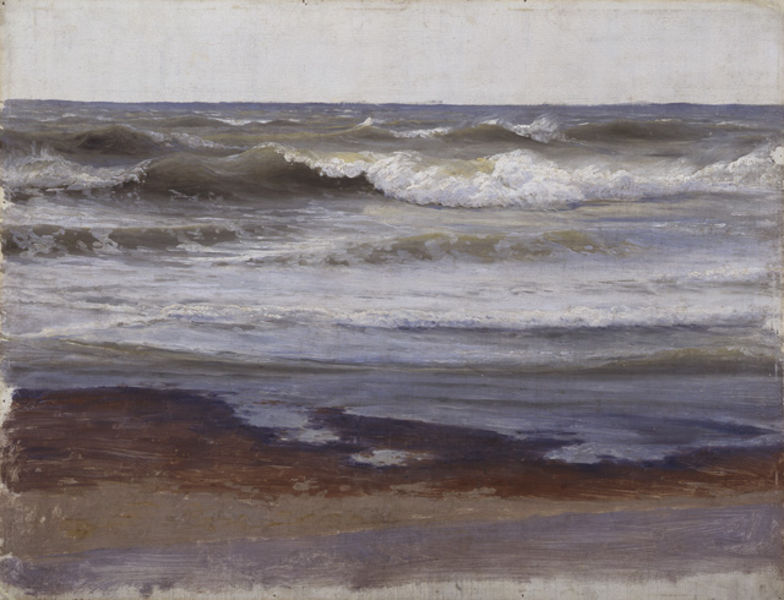
Titel: Meeresbrandung an der Küste der Normandie
Künstler: Johann Wilhelm Schirmer
Standort: Karlsruhe
Institution: Staatliche Kunsthalle Karlsruhe
Schlagwörter: blue, oil, red, white, black, gold, gray, green, grey, painting, oil painting, picture, reflection, brown, silver, cloud, sky, lake, landscape, nature, ocean, sand, sea, see, shore, water, waves, horizon, color, curl, photo, beach, cloudy, crash, crashing, foam, seascape, storm, wave, wet, love, blu, walk, watercolor, crest, brush, seaside, strand, wash, shadows, canvas, paint, land, meer, tan, sandy, seashore, foto, photograph, photography, curling, break, image, windy, aqua, tide, welle, d, curve, leap, asd, spindrift, faint, spray, wellen, r, v, coral, rolling, murky, surf, c, breaking, dfg, oceans, seas, breaker, raging, shark, photograohy, algae, pebbles, awua, salt, salt water, sea foam, bubbles, caspar, lapping, ocaen